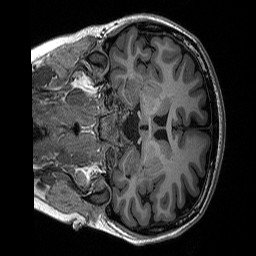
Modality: T1w
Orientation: coronal
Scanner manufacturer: siemens
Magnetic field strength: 3 T
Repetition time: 2.3 s
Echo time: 0.00298 s